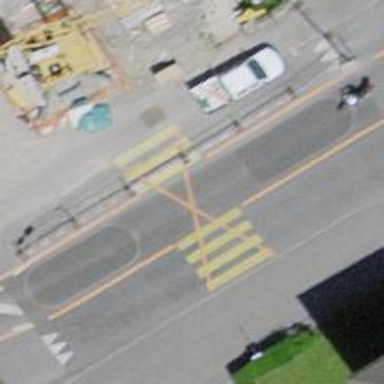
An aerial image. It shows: Marked footway crossing with center island.